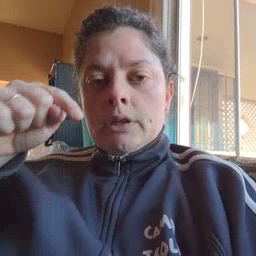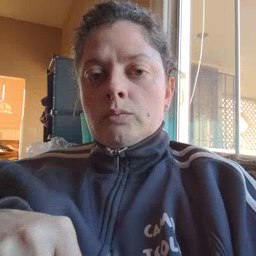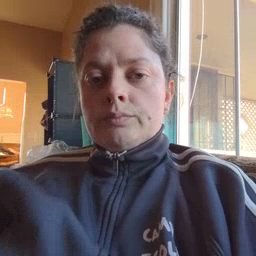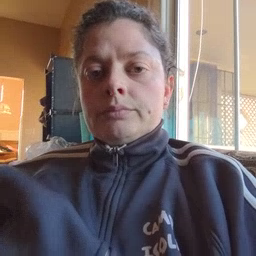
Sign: down